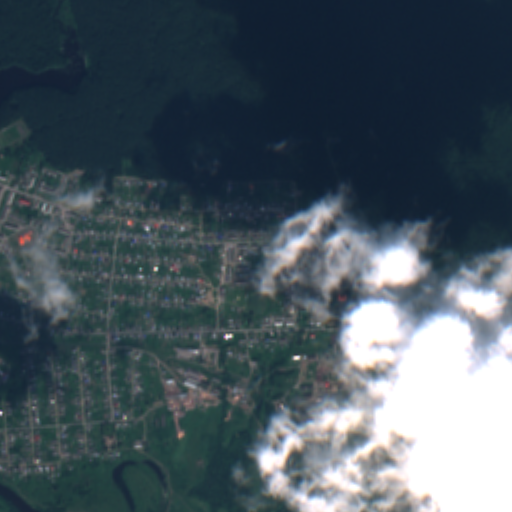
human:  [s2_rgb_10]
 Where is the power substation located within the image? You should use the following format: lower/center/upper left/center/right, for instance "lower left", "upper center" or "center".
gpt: The power substation is located in the lower center of the image.
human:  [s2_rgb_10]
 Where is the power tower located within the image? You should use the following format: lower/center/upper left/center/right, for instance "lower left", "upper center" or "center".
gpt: The power tower is located in the lower center of the image.
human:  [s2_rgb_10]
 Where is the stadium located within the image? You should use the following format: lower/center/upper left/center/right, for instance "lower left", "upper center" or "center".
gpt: The stadium is located in the upper left of the image.
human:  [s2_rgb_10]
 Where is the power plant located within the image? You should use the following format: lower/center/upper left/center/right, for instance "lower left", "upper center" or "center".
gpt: There is no power plant in the image.